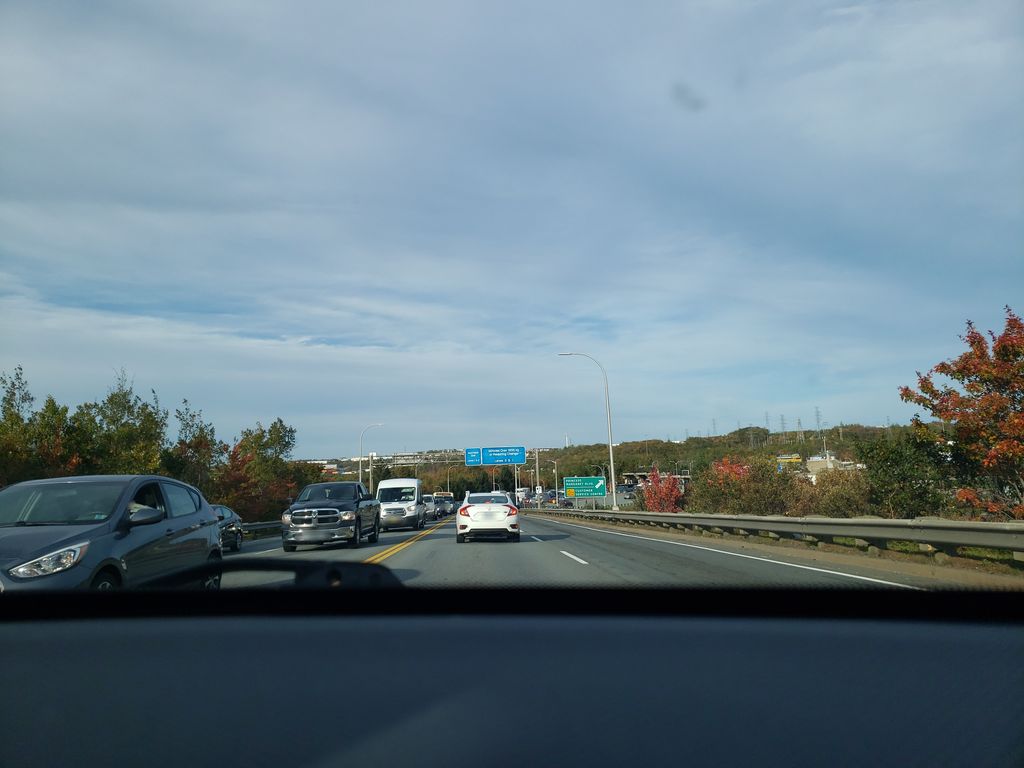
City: halifax